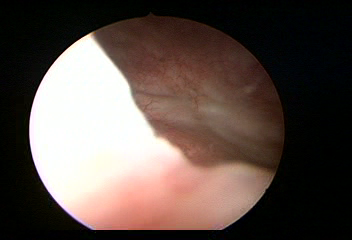
Modality: WLC
Class: Normal mucosa
Bladder cancer association: No